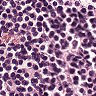
Metastatic tissue present: no